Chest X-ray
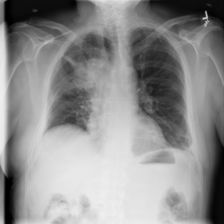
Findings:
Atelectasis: negative
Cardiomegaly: negative
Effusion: negative
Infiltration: negative
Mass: positive
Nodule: negative
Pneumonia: negative
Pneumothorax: negative
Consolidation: negative
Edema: negative
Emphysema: negative
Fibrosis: negative
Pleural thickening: negative
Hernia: negative